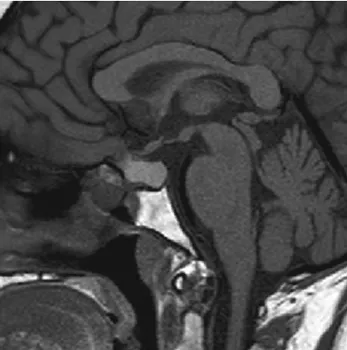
(E and F) Nonenhanced MRI: significant reduction in tumor size 4 months after starting meprednisone treatment.
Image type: radiology (mri)